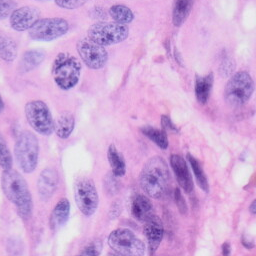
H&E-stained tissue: Skin